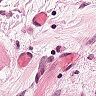
Metastatic tissue present: yes